Field crop: maize
Growth stage: 2
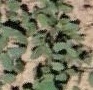
Species: convolvulus